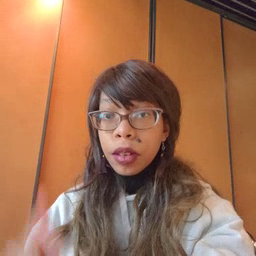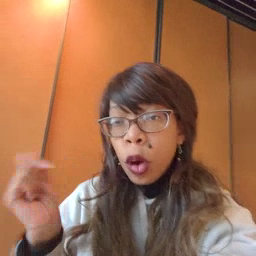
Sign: potty